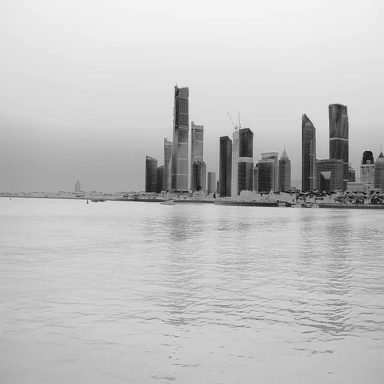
There is a container_ship in the infrared image.